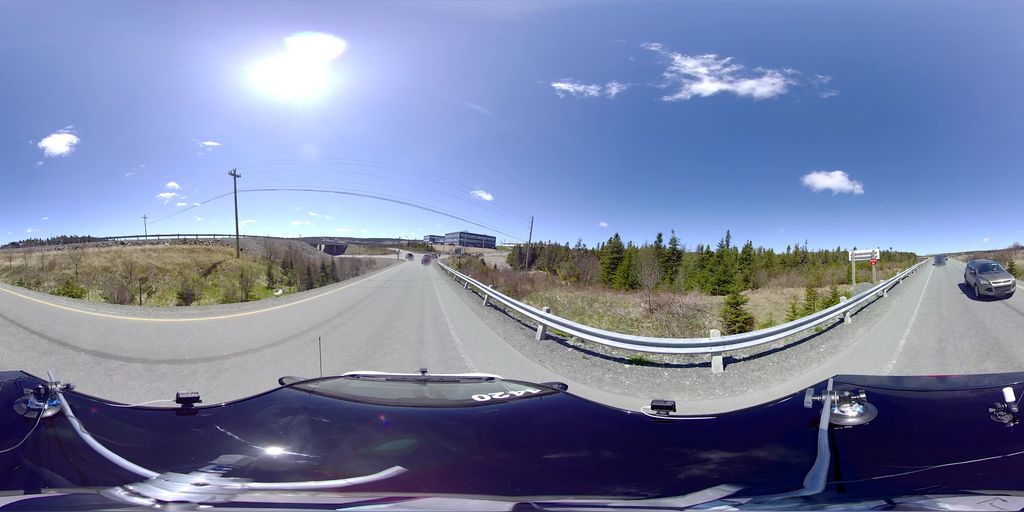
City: st_johns